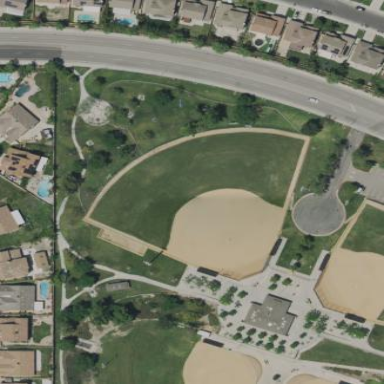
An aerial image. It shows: Baseball pitch for leisure and sports activities.